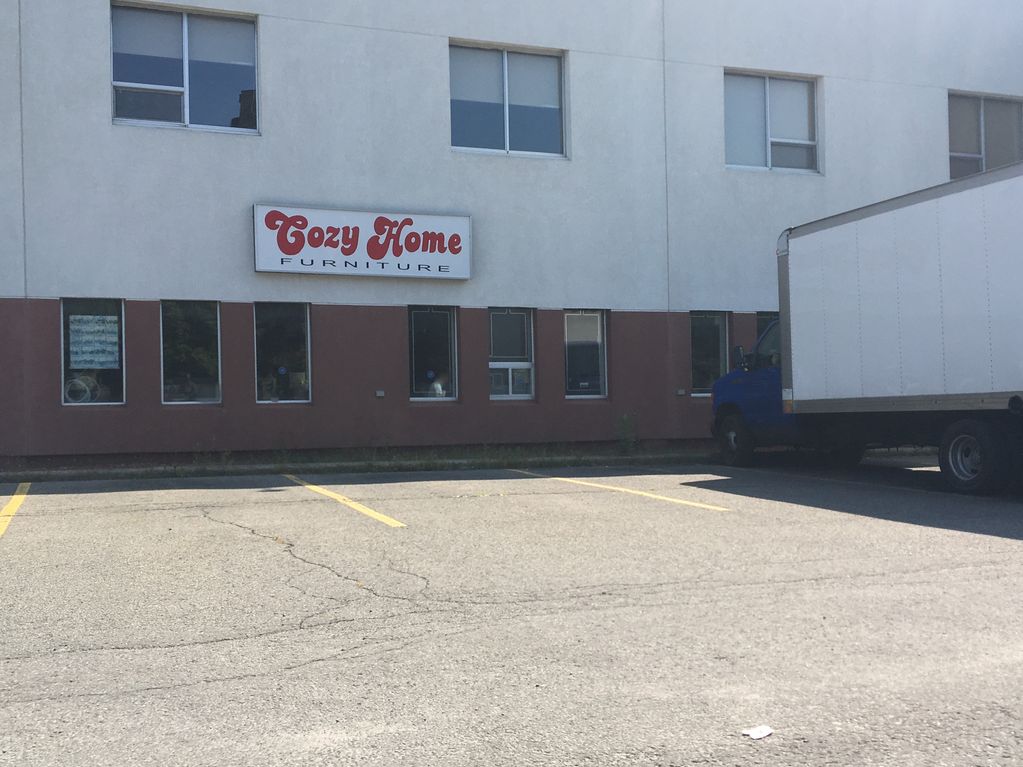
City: ottawa-gatineau